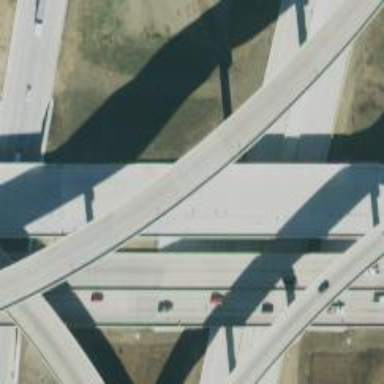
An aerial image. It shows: Motorway bridge.